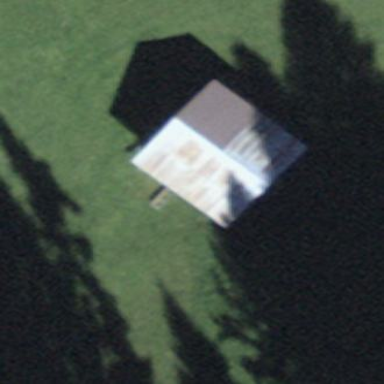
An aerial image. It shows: Barn.